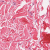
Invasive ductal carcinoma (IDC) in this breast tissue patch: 0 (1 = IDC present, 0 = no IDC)